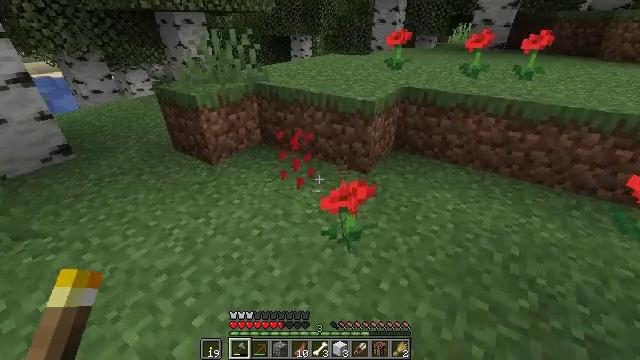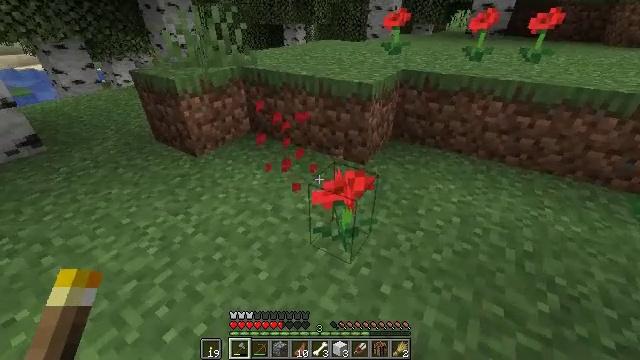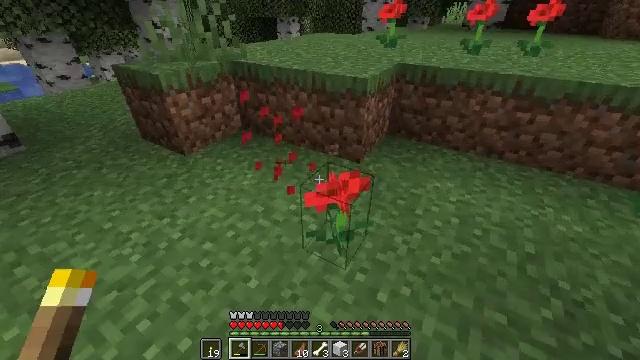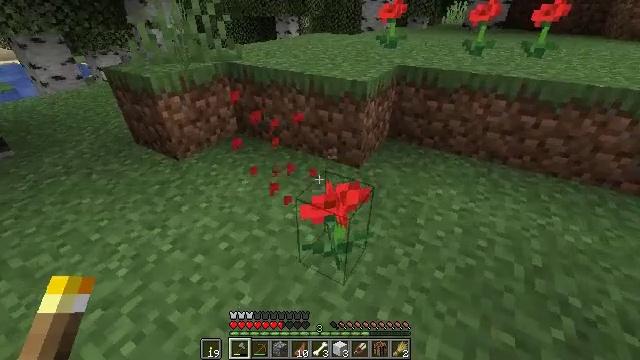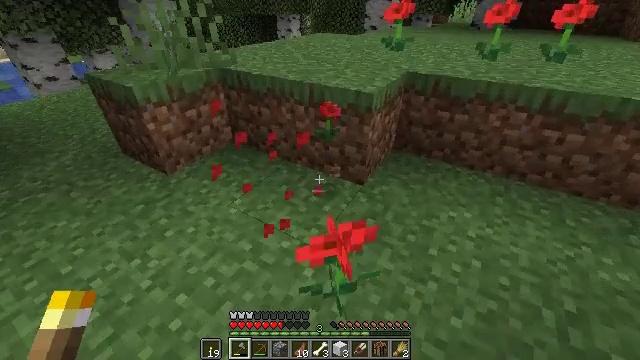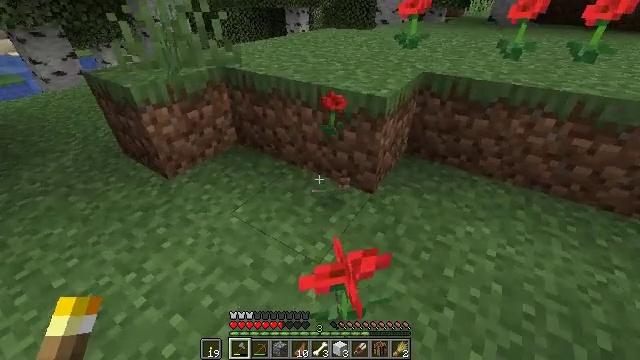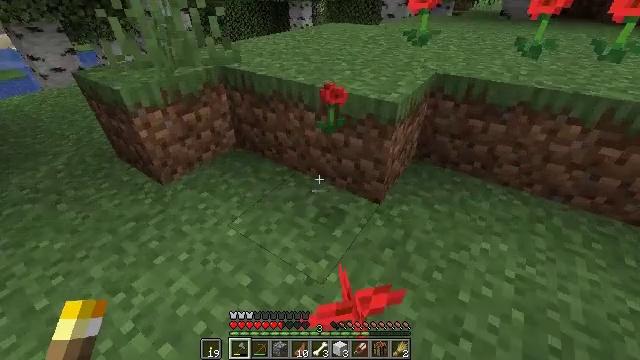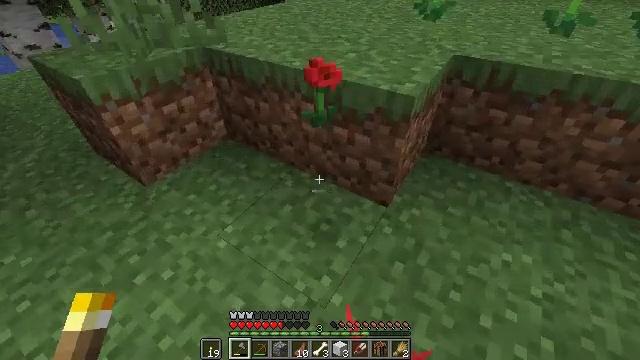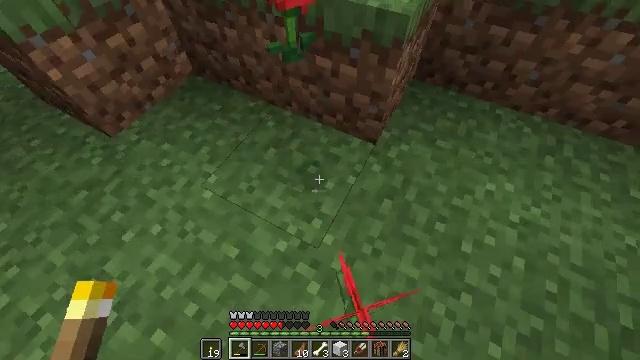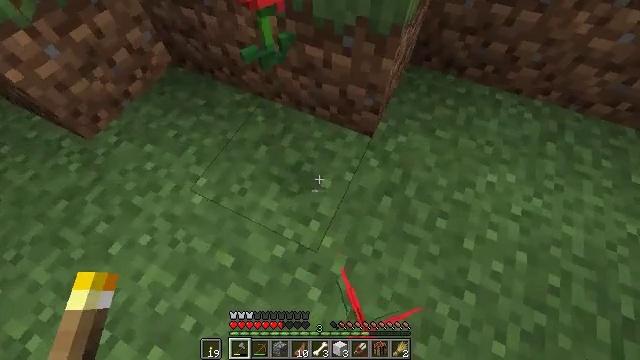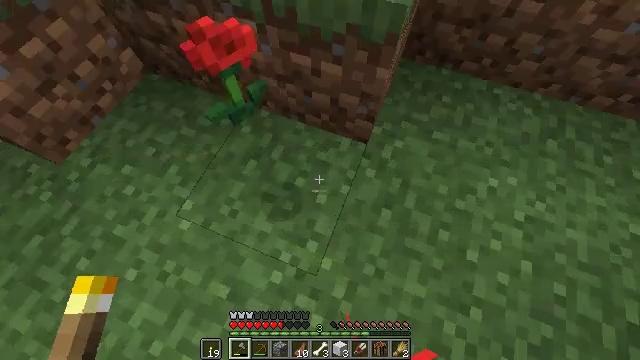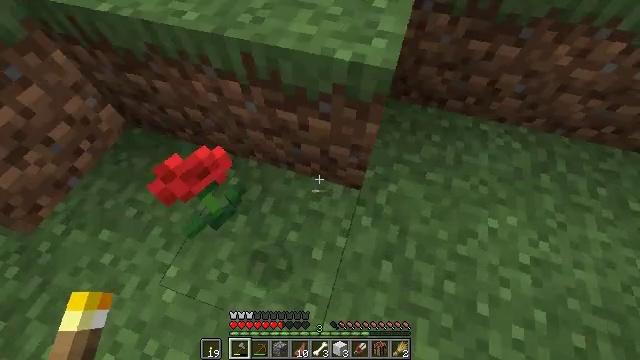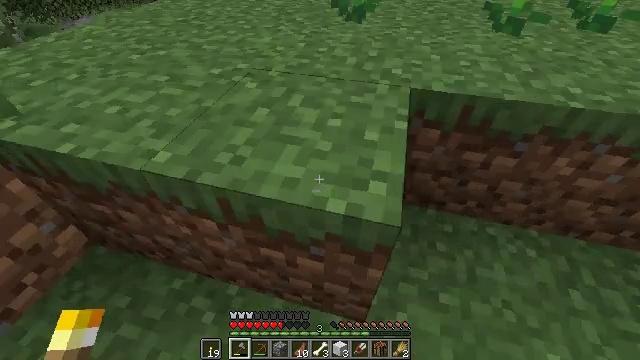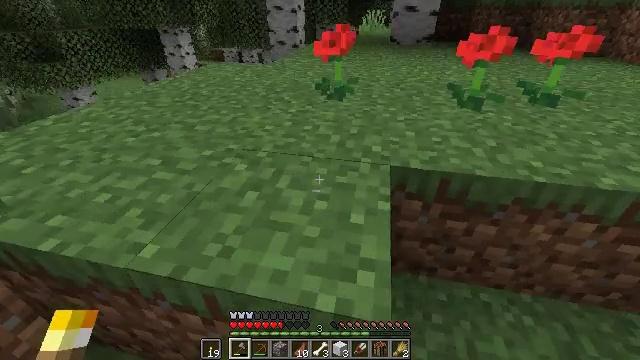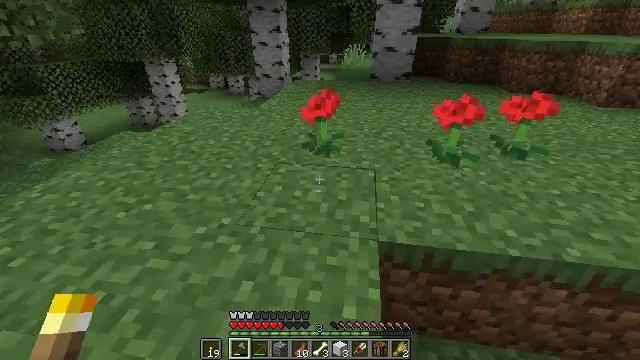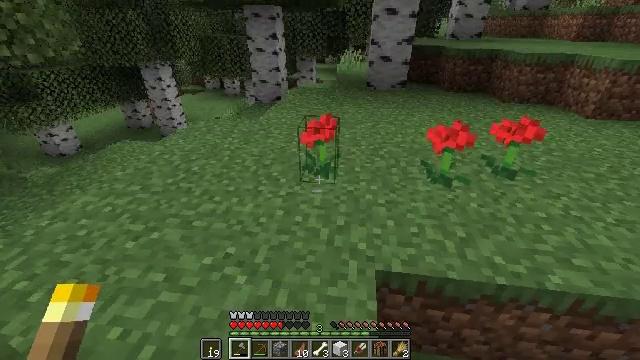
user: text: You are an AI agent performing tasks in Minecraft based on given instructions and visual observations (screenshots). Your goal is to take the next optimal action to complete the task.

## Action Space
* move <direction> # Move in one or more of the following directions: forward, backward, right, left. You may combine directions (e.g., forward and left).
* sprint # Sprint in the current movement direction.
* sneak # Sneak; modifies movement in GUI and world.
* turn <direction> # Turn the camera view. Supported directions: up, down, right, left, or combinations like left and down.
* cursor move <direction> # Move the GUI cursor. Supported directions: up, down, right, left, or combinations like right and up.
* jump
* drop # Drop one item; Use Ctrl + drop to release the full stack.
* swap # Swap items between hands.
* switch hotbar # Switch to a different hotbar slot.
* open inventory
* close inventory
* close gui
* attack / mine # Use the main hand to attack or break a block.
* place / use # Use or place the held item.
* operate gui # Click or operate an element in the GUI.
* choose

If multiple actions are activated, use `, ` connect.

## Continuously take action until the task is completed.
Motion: motion action
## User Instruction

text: Gather poppy from the ground.
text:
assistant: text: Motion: move forward, turn right and down
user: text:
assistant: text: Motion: move forward, turn right and down
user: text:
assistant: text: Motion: move forward
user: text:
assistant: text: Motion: move forward
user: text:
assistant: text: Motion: move forward, turn left and down
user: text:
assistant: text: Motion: move forward, turn down
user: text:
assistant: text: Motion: move forward, turn down
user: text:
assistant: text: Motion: move forward, turn right and down
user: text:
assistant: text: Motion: move forward, turn right and down
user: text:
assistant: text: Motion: move forward, turn right and down
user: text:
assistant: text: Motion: move forward, turn right and up
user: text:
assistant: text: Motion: move forward, turn right and up
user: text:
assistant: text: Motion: move forward, turn right and up, jump
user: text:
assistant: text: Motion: move forward, turn right and up, jump
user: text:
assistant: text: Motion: move forward, jump
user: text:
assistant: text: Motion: move forward
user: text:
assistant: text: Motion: move forward, turn down
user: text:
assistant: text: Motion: move forward, turn right and down
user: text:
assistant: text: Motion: move forward, turn right
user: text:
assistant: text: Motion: move forward, turn right
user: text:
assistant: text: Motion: move forward, attack / mine
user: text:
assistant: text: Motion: move forward, attack / mine
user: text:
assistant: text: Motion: move forward, turn right and down, attack / mine
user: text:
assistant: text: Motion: move forward, turn right and down
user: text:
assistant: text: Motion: move forward, turn right and down
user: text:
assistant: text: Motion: move forward, turn right and up
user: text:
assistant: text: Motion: move forward, turn right and up
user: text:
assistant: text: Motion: move forward, turn right, attack / mine
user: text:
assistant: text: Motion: move forward, attack / mine
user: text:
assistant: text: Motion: move forward, attack / mine